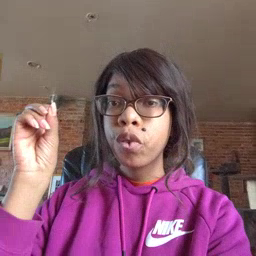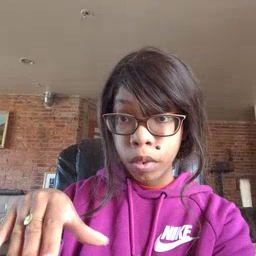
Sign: drop